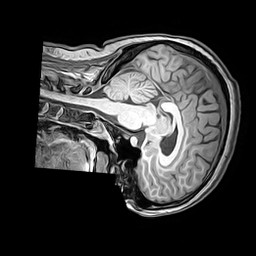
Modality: T1w
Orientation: sagittal
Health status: healthy
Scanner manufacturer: philips
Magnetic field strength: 3 T
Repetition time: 0.007326 s
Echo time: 0.003268 s